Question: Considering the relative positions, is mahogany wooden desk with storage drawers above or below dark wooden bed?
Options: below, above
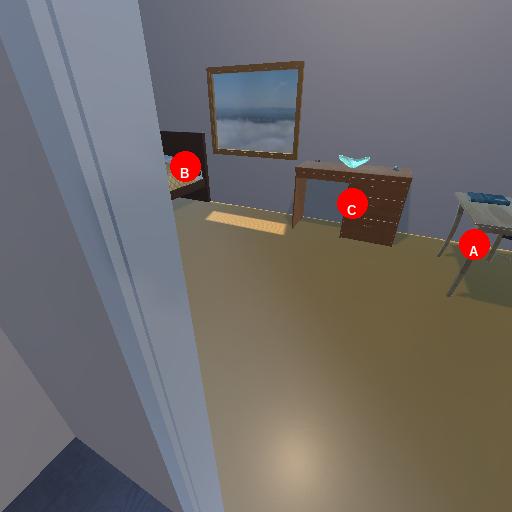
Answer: below